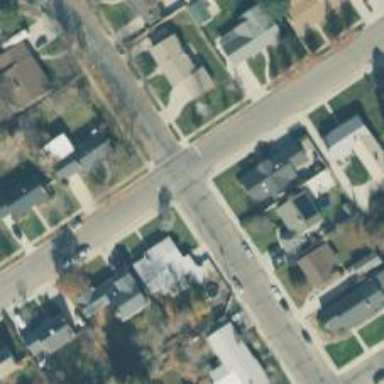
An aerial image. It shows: Unmarked road crossing.